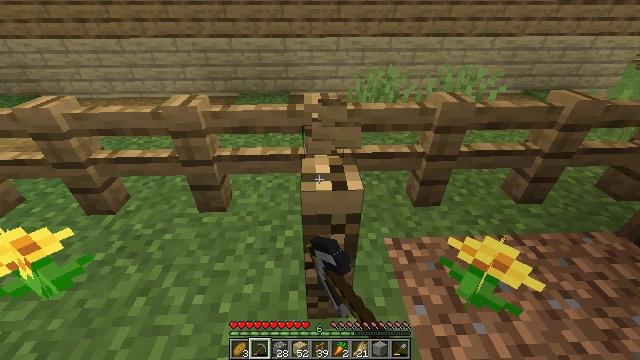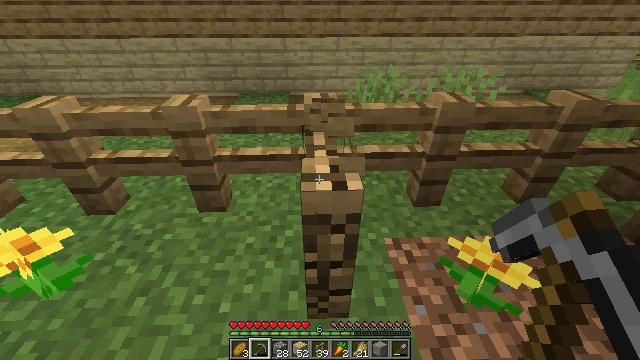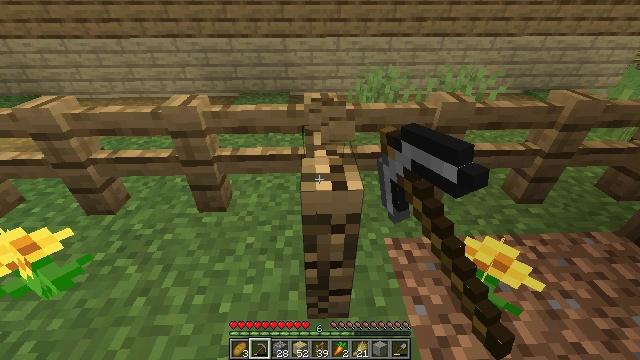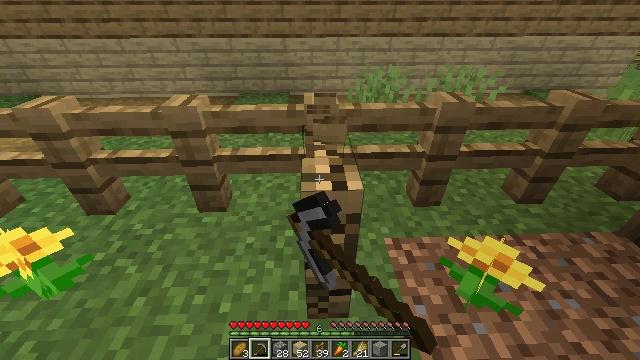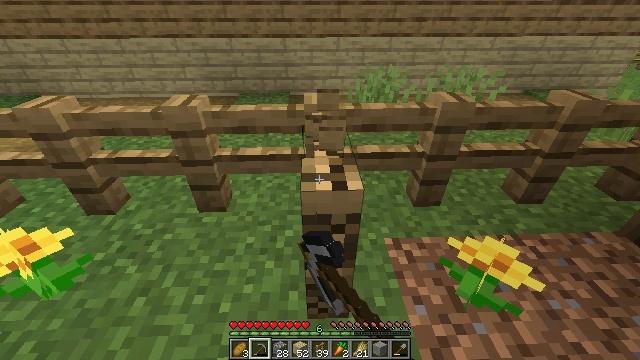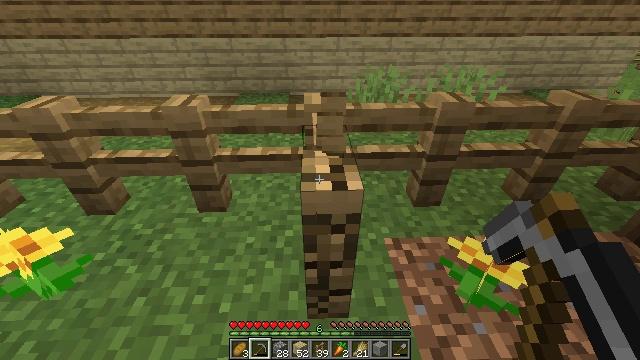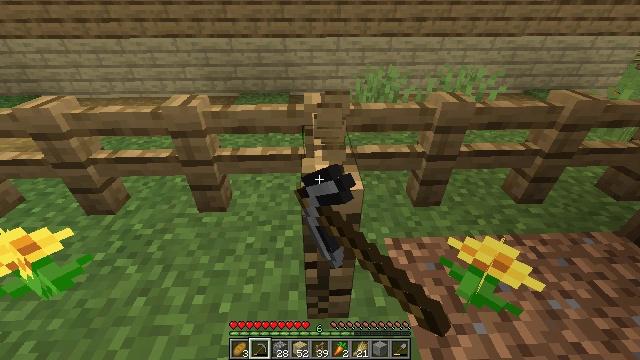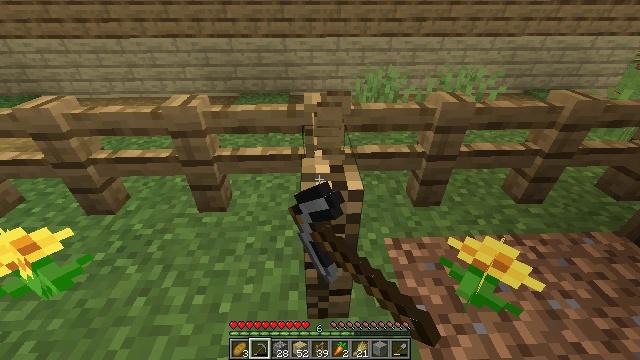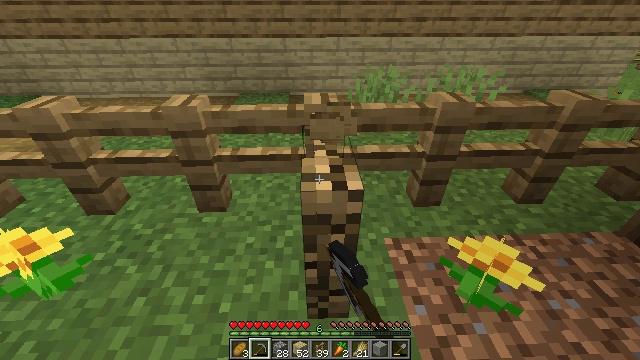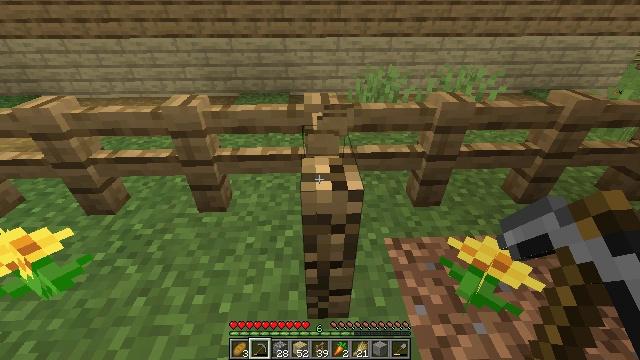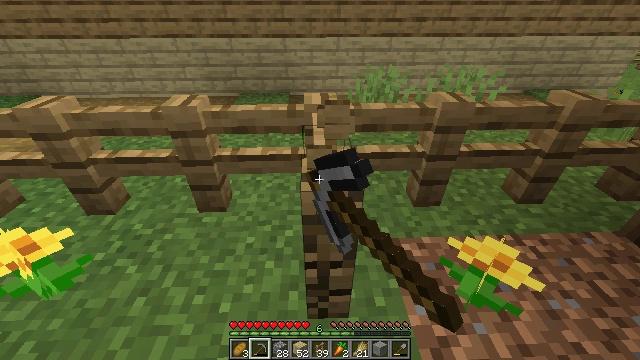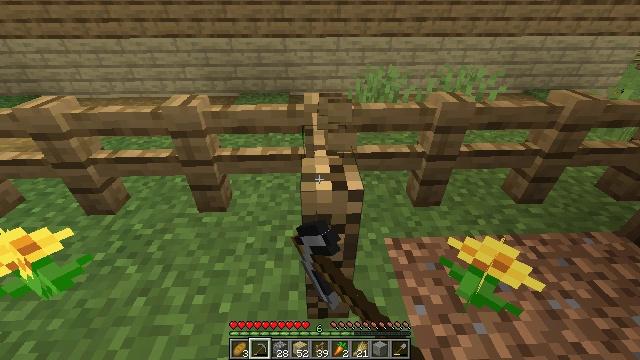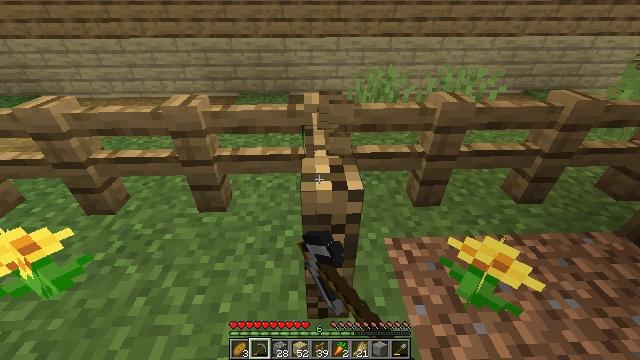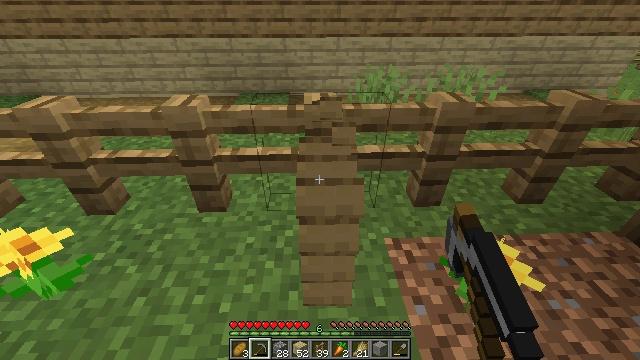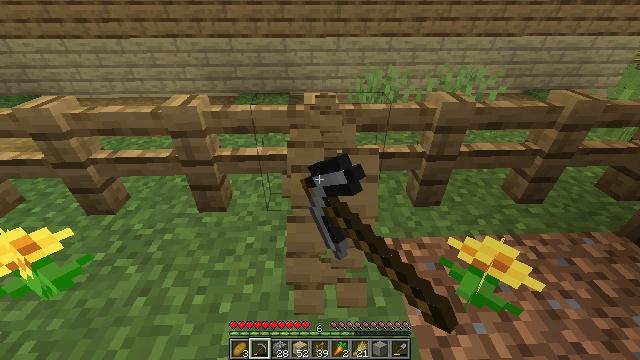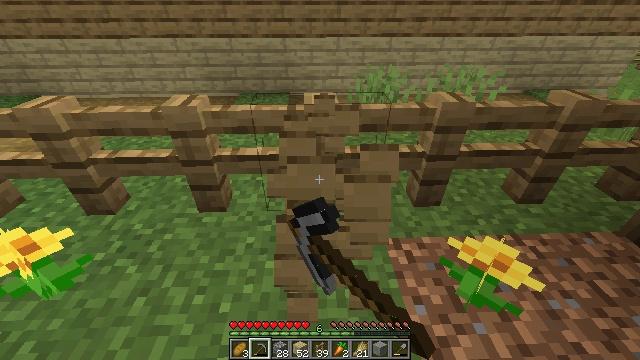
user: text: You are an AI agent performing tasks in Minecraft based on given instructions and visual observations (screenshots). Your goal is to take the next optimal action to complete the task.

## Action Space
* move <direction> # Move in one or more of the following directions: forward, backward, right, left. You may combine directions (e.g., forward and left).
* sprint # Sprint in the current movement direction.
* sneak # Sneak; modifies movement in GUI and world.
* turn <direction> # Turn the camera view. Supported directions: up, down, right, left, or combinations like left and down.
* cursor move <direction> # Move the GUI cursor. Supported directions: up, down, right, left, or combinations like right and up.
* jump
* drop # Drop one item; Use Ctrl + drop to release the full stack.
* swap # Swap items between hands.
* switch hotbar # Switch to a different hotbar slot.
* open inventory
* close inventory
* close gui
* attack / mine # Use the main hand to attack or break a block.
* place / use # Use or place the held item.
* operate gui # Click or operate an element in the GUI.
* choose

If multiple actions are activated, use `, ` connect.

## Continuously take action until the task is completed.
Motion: motion action
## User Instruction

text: Break down the oak fence.
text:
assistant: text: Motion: attack / mine
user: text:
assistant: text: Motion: attack / mine
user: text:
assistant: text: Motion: attack / mine
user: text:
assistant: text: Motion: attack / mine
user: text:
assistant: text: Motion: attack / mine
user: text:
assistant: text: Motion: attack / mine
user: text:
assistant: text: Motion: attack / mine
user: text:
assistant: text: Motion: attack / mine
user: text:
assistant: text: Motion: attack / mine
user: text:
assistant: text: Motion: attack / mine
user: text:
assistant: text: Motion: attack / mine
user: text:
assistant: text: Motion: attack / mine
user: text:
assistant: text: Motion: attack / mine
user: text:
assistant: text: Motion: attack / mine
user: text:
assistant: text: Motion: attack / mine
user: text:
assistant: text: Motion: attack / mine
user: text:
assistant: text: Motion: attack / mine
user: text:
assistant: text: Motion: attack / mine
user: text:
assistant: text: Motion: attack / mine
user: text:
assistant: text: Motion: attack / mine
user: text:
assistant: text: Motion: attack / mine
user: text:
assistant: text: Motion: attack / mine
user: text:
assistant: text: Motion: no_op
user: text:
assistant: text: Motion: no_op
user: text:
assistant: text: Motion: turn left
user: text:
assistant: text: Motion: turn left
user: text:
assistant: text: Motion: turn left
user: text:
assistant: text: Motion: turn left
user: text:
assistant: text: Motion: turn left
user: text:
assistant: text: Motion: turn left